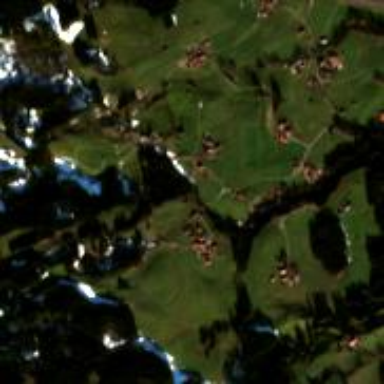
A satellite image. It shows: Small hamlet.